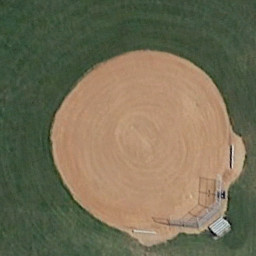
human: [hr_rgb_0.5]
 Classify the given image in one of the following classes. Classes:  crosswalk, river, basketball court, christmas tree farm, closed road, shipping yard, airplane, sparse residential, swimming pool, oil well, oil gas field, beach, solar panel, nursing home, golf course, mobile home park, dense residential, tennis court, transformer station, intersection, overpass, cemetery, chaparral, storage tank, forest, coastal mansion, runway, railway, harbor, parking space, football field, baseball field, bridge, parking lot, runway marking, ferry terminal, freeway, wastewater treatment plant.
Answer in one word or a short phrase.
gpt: baseball field